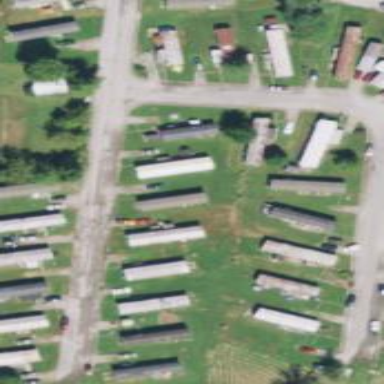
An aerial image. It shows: Residential neighbourhood with mobile homes.